Field crop: maize
Growth stage: 1
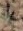
Species: atriplex